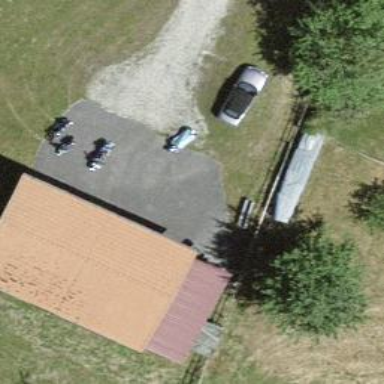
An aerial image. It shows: Barn.